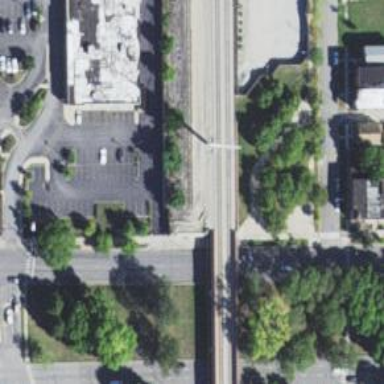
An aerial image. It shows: Bridge with siding service.